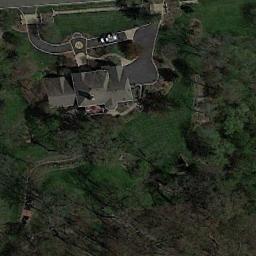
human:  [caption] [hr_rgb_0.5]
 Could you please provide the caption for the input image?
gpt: Many trees are beside the sparse residential .

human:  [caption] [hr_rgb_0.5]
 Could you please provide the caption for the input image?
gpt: The sparse residential is on the grass next to some trees and a road .

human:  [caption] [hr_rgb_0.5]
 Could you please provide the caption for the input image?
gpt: There are circular swimming pools beside this house .

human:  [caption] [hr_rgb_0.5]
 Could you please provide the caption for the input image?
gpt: There are several houses of various sizes and many green trees in a sparse residential area .

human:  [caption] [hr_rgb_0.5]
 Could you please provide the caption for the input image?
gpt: A sparse residential area with many green trees and a gray building .